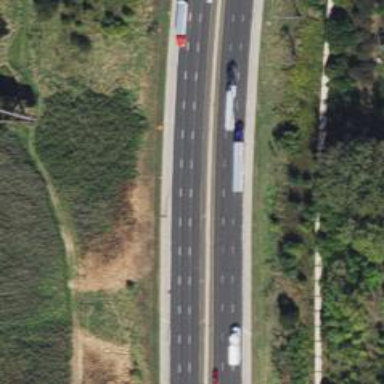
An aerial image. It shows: Motorway.